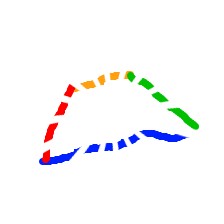
Shape: trapezoid